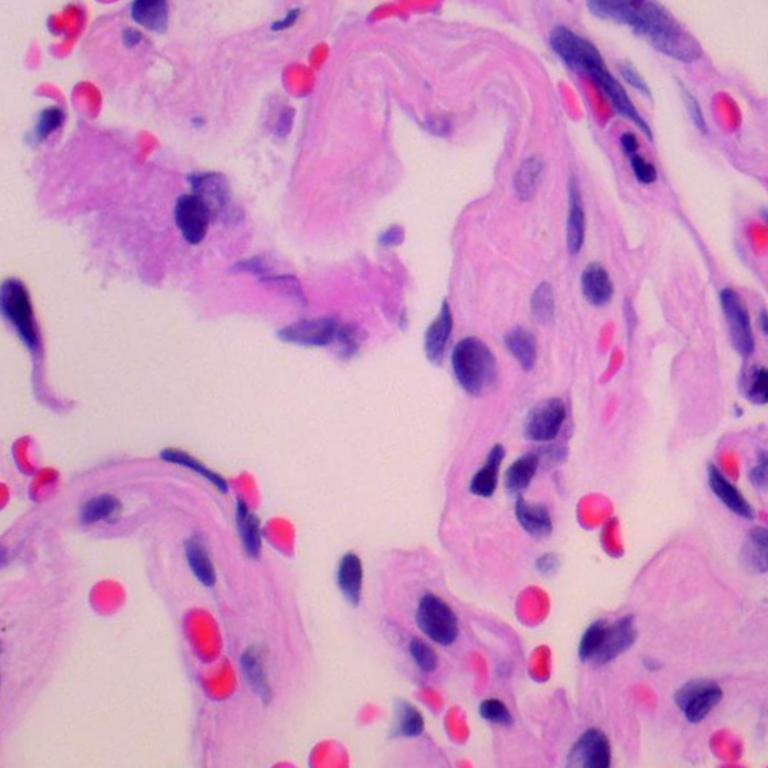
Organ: lung
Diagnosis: benign